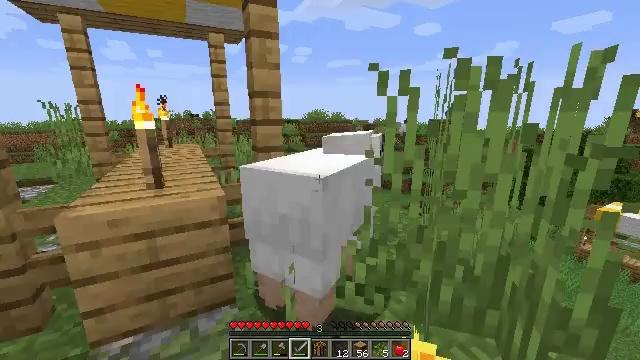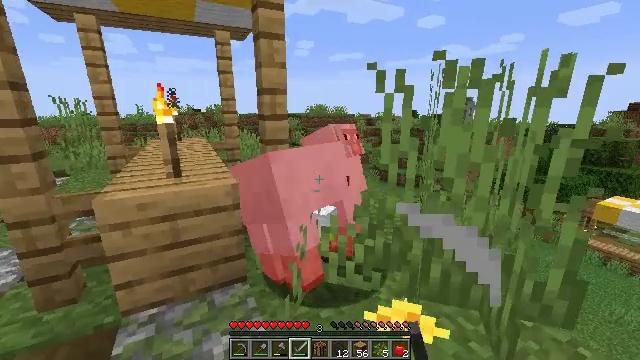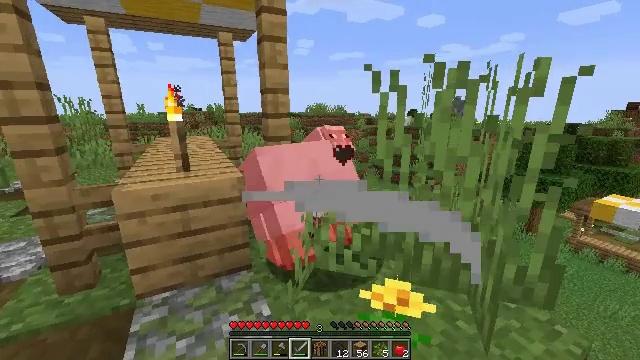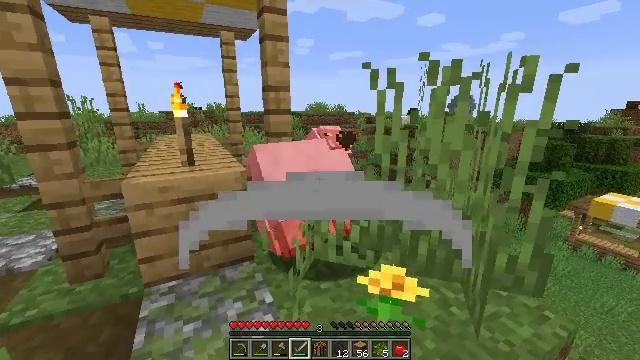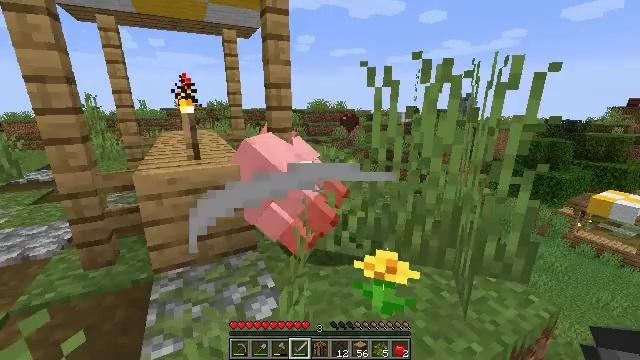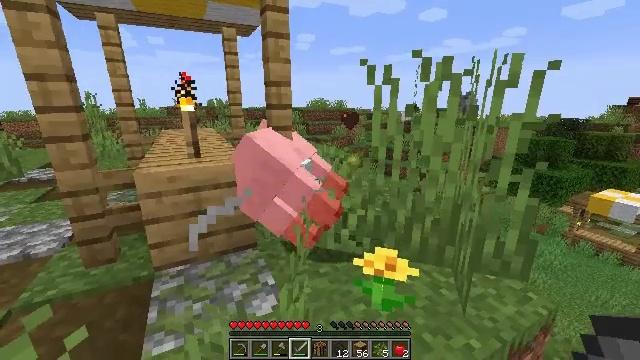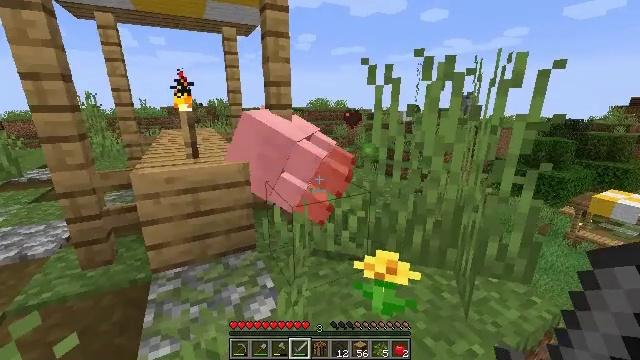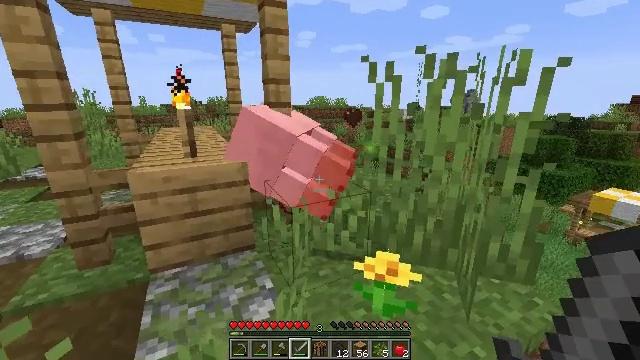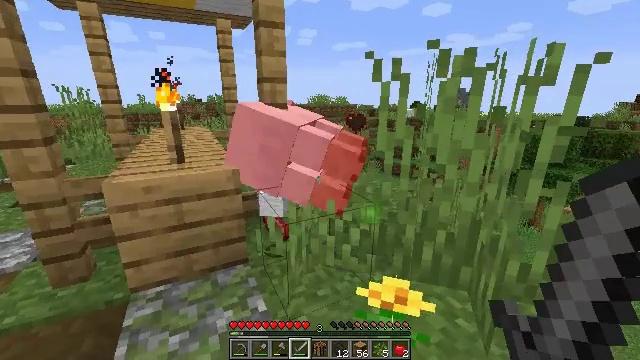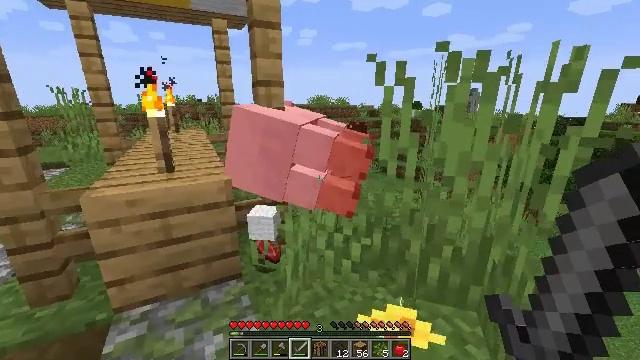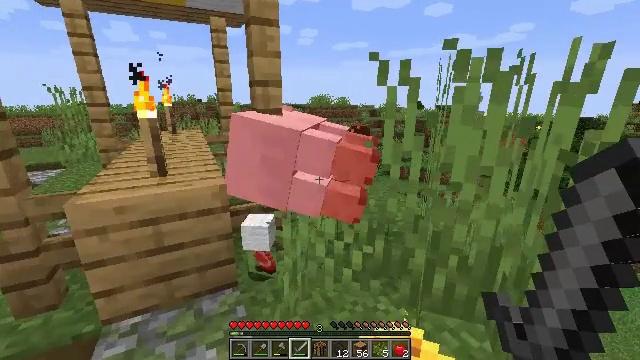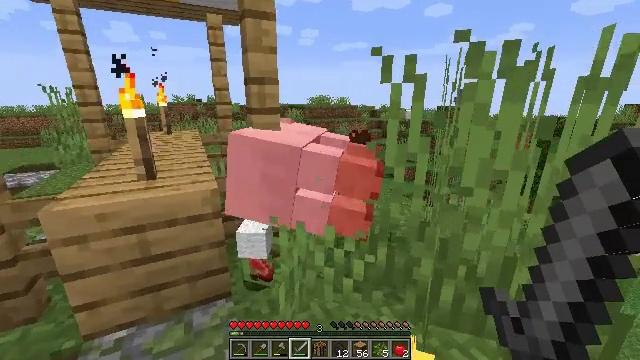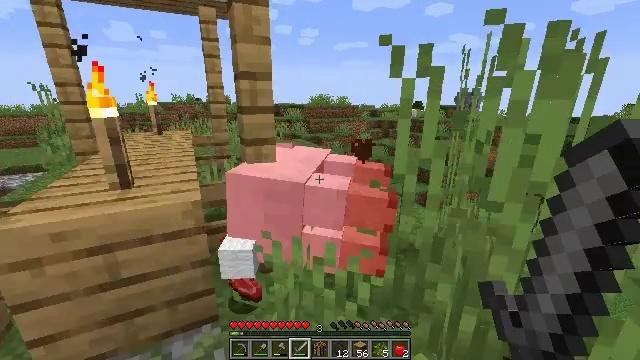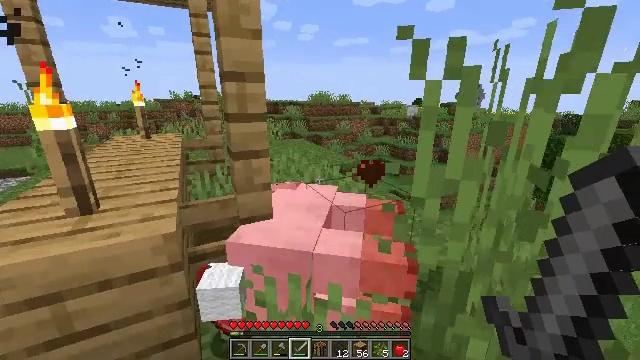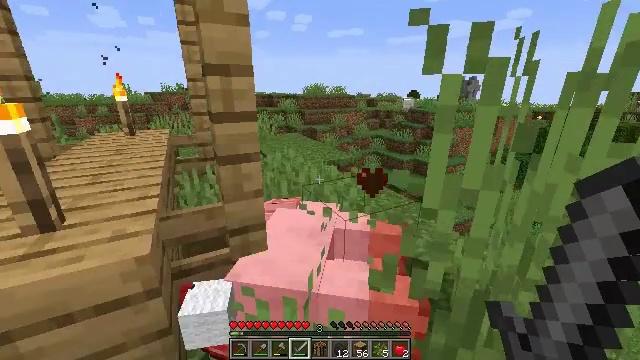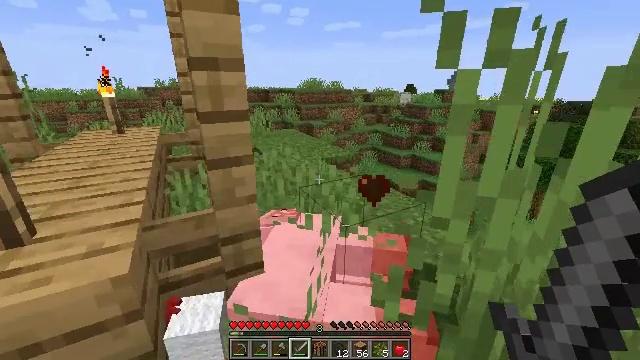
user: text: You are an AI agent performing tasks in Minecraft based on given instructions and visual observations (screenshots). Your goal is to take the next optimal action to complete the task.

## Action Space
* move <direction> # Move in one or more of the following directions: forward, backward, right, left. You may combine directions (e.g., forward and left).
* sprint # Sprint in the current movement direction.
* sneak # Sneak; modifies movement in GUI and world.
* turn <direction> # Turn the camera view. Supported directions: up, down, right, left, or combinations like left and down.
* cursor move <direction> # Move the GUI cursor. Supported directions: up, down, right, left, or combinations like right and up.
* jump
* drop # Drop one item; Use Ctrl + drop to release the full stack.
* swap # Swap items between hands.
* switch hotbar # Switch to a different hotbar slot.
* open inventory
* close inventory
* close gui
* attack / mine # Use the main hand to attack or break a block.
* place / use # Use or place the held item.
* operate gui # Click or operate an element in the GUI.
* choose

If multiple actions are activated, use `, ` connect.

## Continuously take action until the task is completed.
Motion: motion action
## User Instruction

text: Collect the yellow bed from its place.
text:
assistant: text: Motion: move back, turn down
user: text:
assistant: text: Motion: move back
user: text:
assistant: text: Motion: no_op
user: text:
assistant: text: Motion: no_op
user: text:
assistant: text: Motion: no_op
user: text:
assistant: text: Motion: move forward
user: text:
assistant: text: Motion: move forward
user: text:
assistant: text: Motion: move forward
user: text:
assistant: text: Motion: move forward
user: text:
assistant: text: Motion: move forward
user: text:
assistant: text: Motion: move forward
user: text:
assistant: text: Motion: move forward
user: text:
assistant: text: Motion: move forward
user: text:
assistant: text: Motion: move forward, turn right and down
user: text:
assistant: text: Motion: move forward, turn down
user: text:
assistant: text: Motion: move forward
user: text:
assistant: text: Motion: move forward, turn down
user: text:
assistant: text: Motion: move forward
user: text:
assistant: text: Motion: move forward, turn down
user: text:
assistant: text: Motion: move forward and move left, turn down
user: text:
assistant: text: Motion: move forward and move left, turn down
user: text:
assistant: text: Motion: move forward and move left
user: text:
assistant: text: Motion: move forward and move left
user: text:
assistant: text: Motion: move forward and move left, turn right
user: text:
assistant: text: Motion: move forward, turn right
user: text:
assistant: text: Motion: move forward, turn right and up
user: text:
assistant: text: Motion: move forward, turn right and up
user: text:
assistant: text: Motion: move forward and move right, turn right and up
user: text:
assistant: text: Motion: move forward and move right, turn right
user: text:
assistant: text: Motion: move forward and move right, turn right